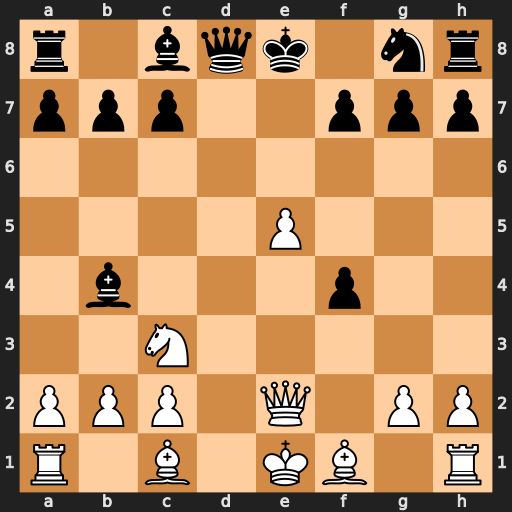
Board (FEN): r1bqk1nr/ppp2ppp/8/4P3/1b3p2/2N5/PPP1Q1PP/R1B1KB1R
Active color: w
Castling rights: KQkq
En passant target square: -
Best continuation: Qb5+ c6 Qxb4